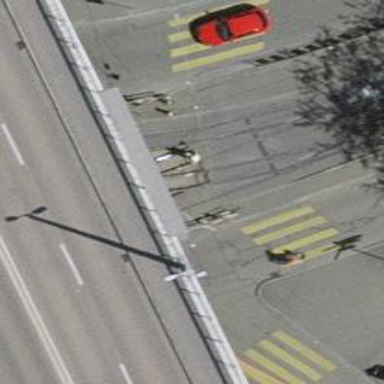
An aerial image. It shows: Railway crossing.